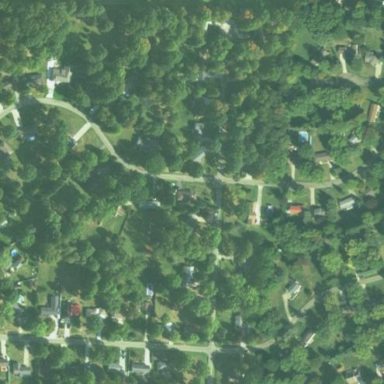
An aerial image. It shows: This residential area consists of single-family homes.